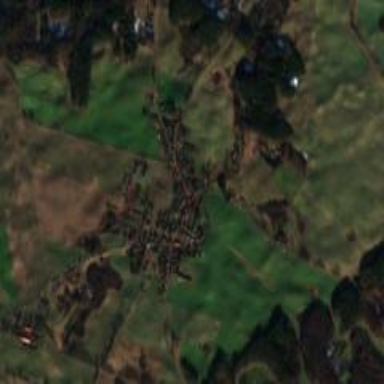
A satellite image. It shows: Village.